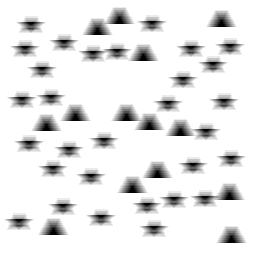
Squares: 0
Triangles: 14
Stars: 30
Total shapes: 44